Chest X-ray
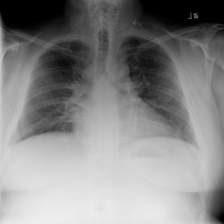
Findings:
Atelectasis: negative
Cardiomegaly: negative
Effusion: negative
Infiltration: negative
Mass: positive
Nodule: negative
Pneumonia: negative
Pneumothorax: negative
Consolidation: negative
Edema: negative
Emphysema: negative
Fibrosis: negative
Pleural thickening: negative
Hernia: negative